Question: I have written the following code to read a tile map from a text file, however I am getting a null point exception error for a reason I can't figure out.
Code of the reader:
'''
BufferedReader br = new BufferedReader(new FileReader(s));
readMapWidth = Integer.parseInt(br.readLine());
readMapHeight = Integer.parseInt(br.readLine());
map = new int[readMapHeight][readMapWidth];
for(int row = 0; row < readMapHeight; row++) {
String line = br.readLine();
System.out.println(line);
String[] tileValues = line.split(",");
for(int col = 0; col < readMapWidth; col++){
map[row][col] = Integer.parseInt(tileValues[col]);
}
}
}
'''
The text file content:

What the command console returns as an error:
'''
java.lang.NullPointerException
at TileMap.<init>(TileMap.java:58)
'''
which is line:
'''
String[] tileValues = line.split(",");
'''
The lines read perfectly and I can draw the map to the screen. however I need an actually stored 2d array to use for pathfinding later, but this line is returning a null value and I can't understand why.
Here is what the "System.out.println(line)" returns that confuses me:
'''
[final line of the map here, map lines print as normal]
null
'''
The null? I don't understand, my text file only has 27 lines where is the null exception regarding split coming from?
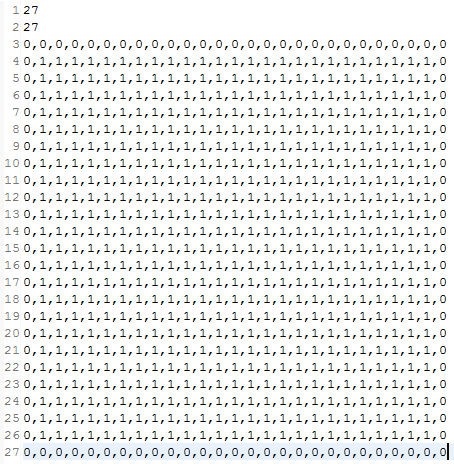
Answer: It seems you have reached the end of file or encountered an empty line, causing your line String to be null here:
'''
String[] tileValues = line.split(",");
'''
better you put a check for end of file or at least put a null check on line before you operate on it to split it.
'''
for(int row = 0; row < readMapHeight; row++) {
String line = br.readLine();
if(line == null || line.isEmpty()) {
System.out.println("Line is empty or null");
} else {
System.out.println(line);
String[] tileValues = line.split(",");
for(int col = 0; col < readMapWidth; col++){
map[row][col] = Integer.parseInt(tileValues[col]);
}
}
}
'''